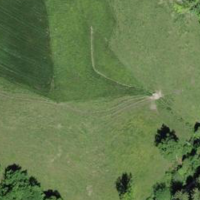
EUNIS habitat code: 25
Species observed at this site:
Lathyrus vernus